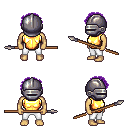
a pixel art fantasy rpg character, male body template, human, tanned skin, gold chest armor, white pants, purple curly afro hairstyle, metal helm, spear, four views (front, back, left, right), 2x2 character sprite sheet, small pixel art, hard edges, no anti-aliasing